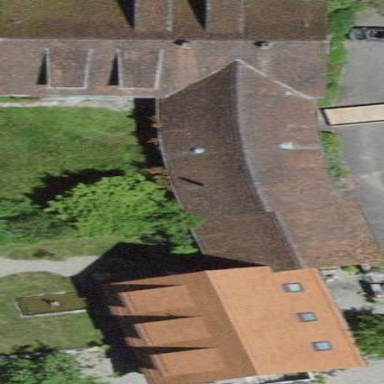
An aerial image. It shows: Terrace building with roof tiles.